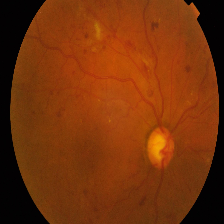
Diabetic retinopathy grade: Proliferative DR